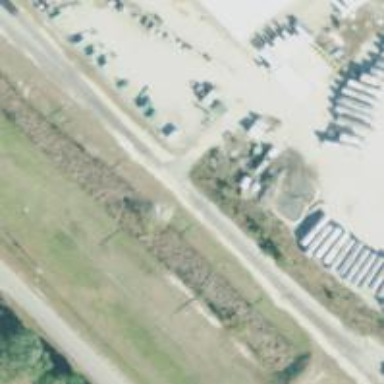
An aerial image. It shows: Rail spur service.